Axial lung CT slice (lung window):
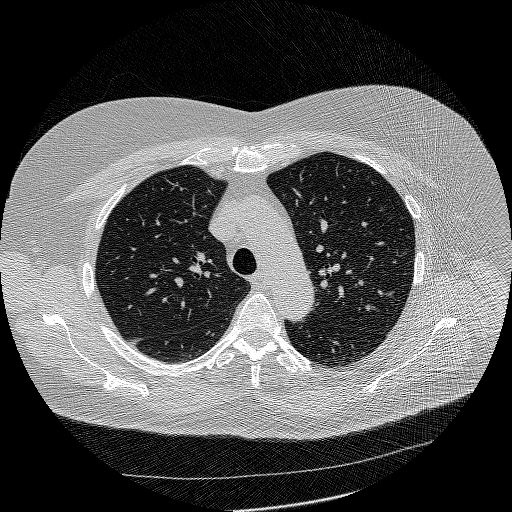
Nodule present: no